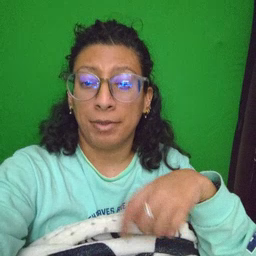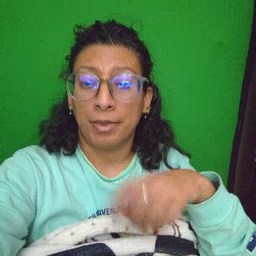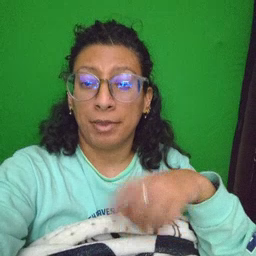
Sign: time